Question: When plotting an XTS object without any custom 'par' attributes, I get a margin the plot box (or "plot area" going off of <URL>:

(It is hard to see due to white on white, but there is another maybe 20px or so between plot box (the box with the solid black line) and the edge of the image).
How can I adjust the margin within the plot box?
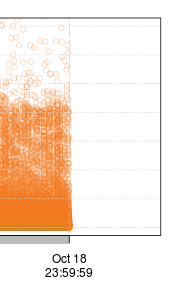
Answer: You could fix this by setting 'yaxs="i"' in your call to 'plot()' or 'plot.xts()'
'yaxs' and 'xaxs' specify the methods used to calculate the extent of the plotted axes. 'yaxs="r"' (the default) is to extend the axis a bit beyond your minimum and maximum y-values. 'yaxs="i"' plots axes that just cover the range of your data (or the supplied value of 'ylim') with no additional buffer.
It's not pretty, but this example will show you the difference:
'''
require(xts)
par(mfcol=c(1,2))
data(sample_matrix)
plot(as.xts(sample_matrix))
plot(as.xts(sample_matrix), yaxs="i")
'''
If you want even finer control over the range plotted, you might want to use 'yaxs="i"' in combination with 'ylim=extendrange(range(yvalues))'.